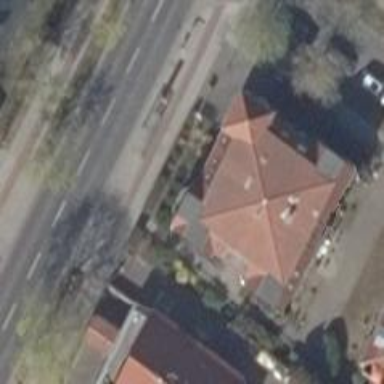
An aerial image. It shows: Hipped roof house.